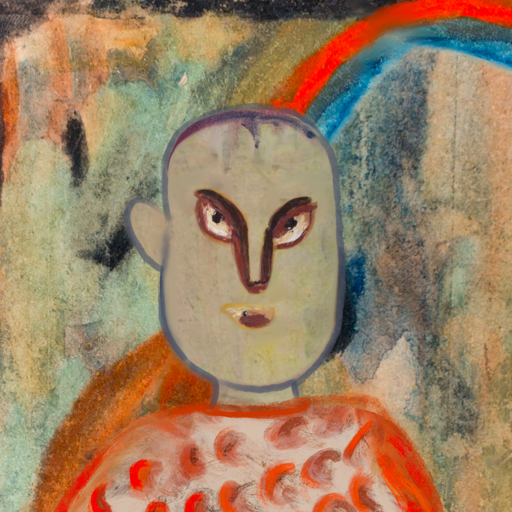
Background: Childish, Head And Neck Front: Hill_Girl, Face Front: After_Raid, Bust: Rupkatha, Hair Front: Blank, Head Accessory: Blank, Second Necklace: Blank, Necklace: Blank, Baby: Blank